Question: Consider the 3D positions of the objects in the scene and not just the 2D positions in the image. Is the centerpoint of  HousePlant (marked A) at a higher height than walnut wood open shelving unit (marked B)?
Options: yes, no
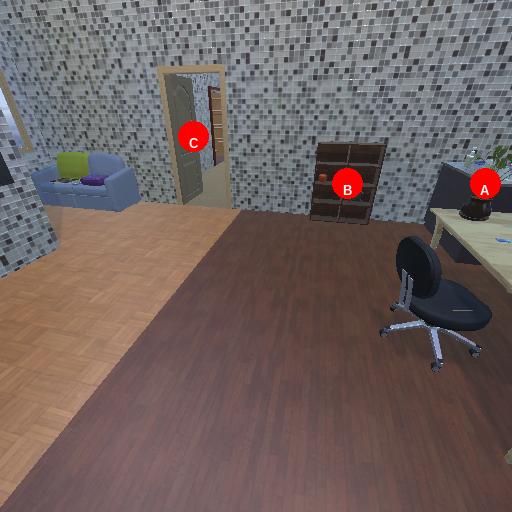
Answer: yes